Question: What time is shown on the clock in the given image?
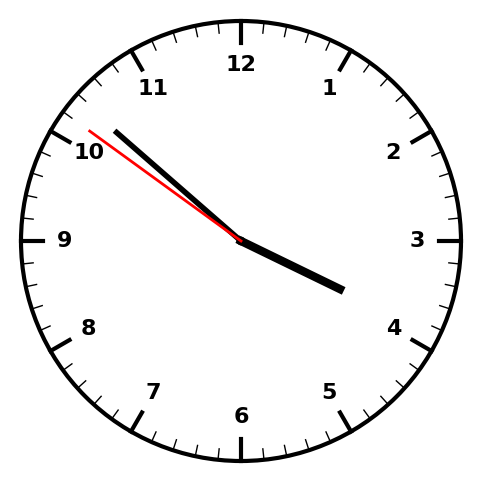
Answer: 03:51:51